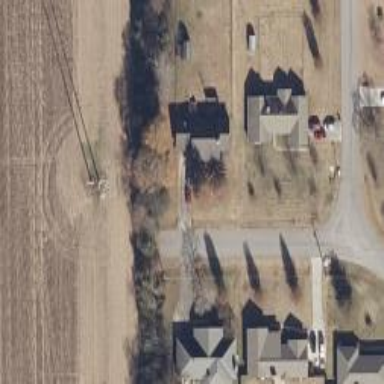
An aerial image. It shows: Residential road.